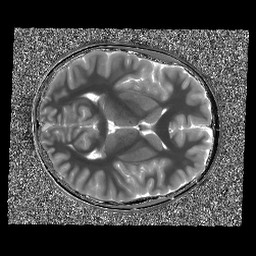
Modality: T1map
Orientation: axial
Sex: male
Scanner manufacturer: siemens
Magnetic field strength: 3 T
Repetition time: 5 s
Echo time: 0.00368 s